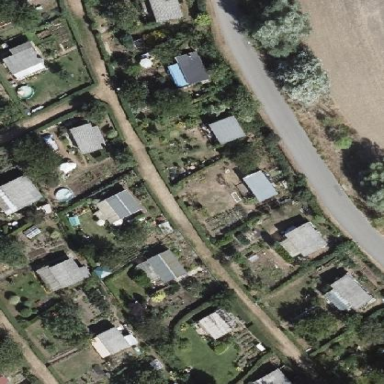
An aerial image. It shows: Plot within allotments.